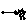
Label: bird